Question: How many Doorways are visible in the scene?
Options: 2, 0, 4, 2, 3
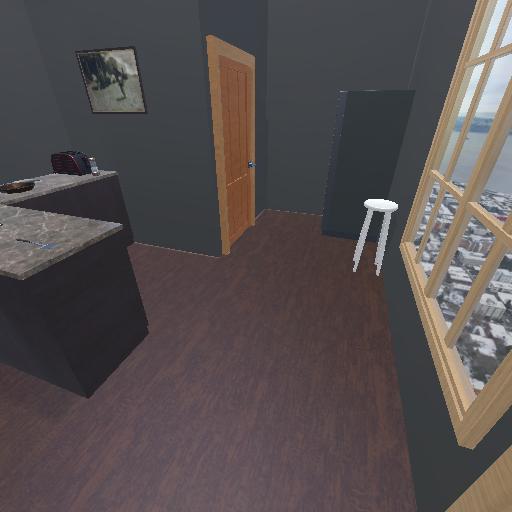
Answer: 2